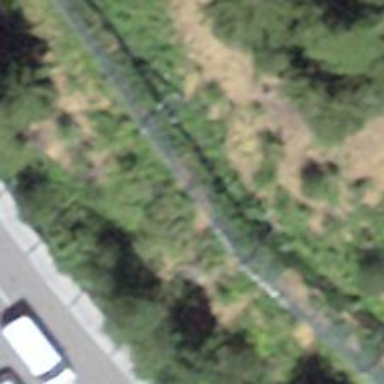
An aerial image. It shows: Fence.